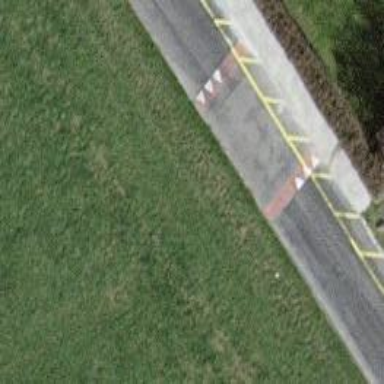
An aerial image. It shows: Bump for traffic calming.